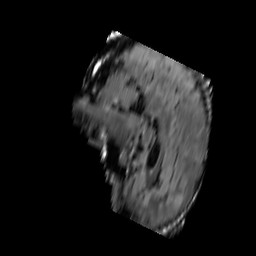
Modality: FLAIR
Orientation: sagittal
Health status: ill
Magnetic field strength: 3 T